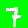
Digit: 7